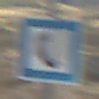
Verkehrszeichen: Fernsprecher
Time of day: Midday
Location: Outdoor (Nature)
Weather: PartlyCloudy
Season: NotSpecified
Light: Natural